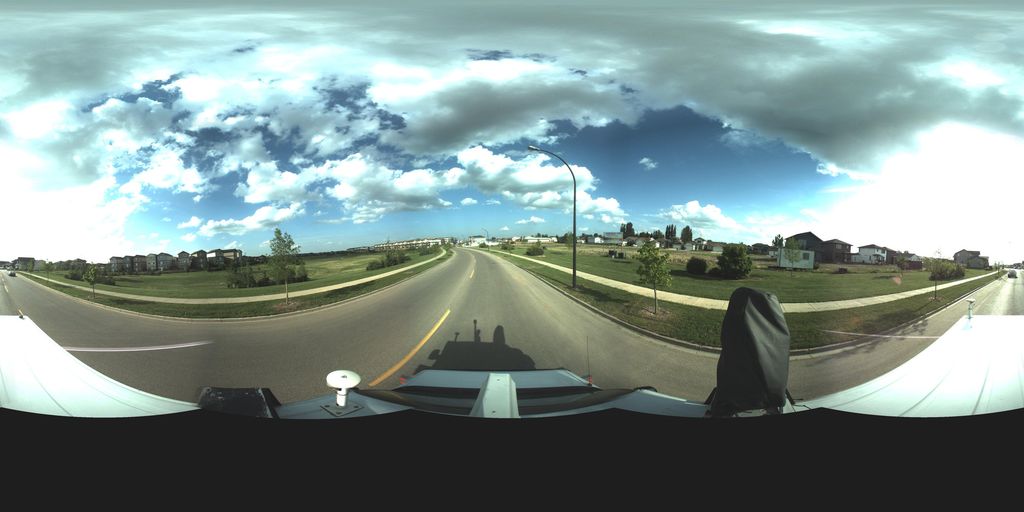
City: saskatoon